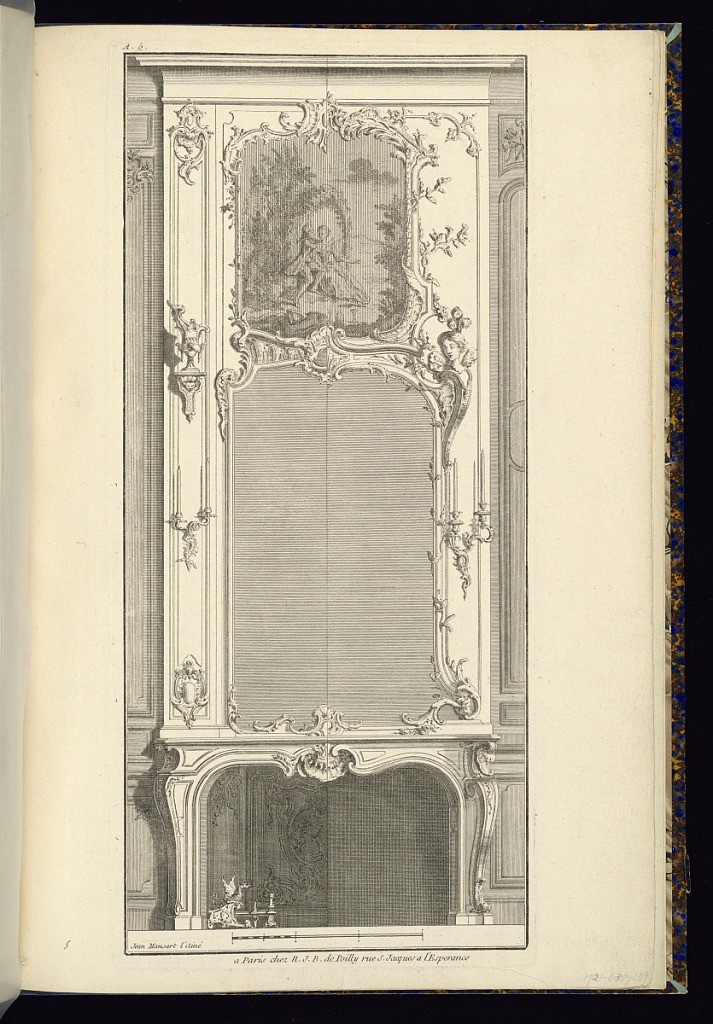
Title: Fireplace (Chimney Piece and Mantel) Designs
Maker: Jean Mansart de Jouy, French, 1705 - 1783
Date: mid- 18th–late 18th century
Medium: Etching and engraving on laid paper
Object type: Print
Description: Designs for a chimney piece (fireplace, overmantel mirror, and painting above) illustrated as a detailed wall elevation with two different options in the design (split in half). The designs feature rococo ornament and motifs, with c-scrolls, shells, fleurons, clasps, scrolling leaves (rinceaux), foliage, cartouches, flowers, sprigs, rosettes, gadrooning, feathers, palmettes, and palm leaves. The left side design for the fireplace features an ornately decorated back-plate and side-plate, with an andiron in the shape of a dragon. The left side of the overmantel mirror is flanked by a narrow panel featuring a two-candled wall sconce and a vase or ewer on a wall bracket. The right side of the overmantel mirror frame incorporates a women's head with wings and ostrich feathers in her hair as a terminal figure in the top right corner, and a two-candled wall sconce. The painting above depicts a man and a woman in a landscape seated together, and is framed by ornately sculpted moulding designs. Wall Paneling (boiserie) options flank the chimney piece with large vertical panels, with small rectangular panels above and a dado level below. The plate is numbered and signed, with a scale below.